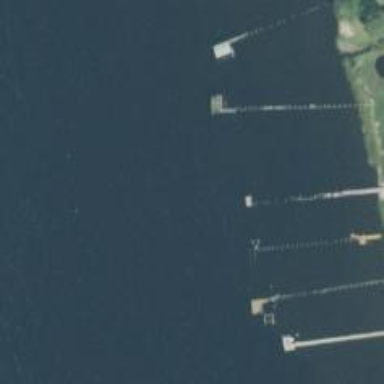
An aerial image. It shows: Man-made pier.